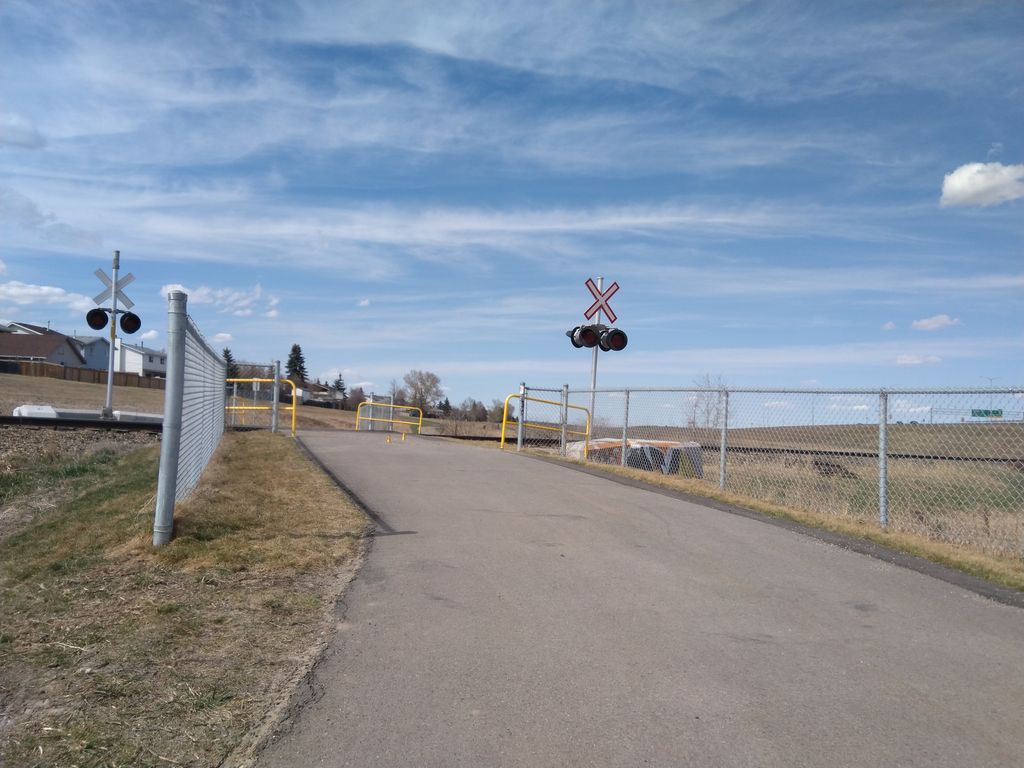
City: calgary